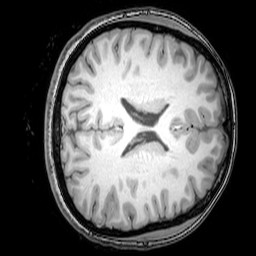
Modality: T1w
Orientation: axial
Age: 25
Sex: female
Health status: healthy
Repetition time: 0.081 s
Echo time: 0.037 s